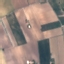
Land use / land cover: PermanentCrop